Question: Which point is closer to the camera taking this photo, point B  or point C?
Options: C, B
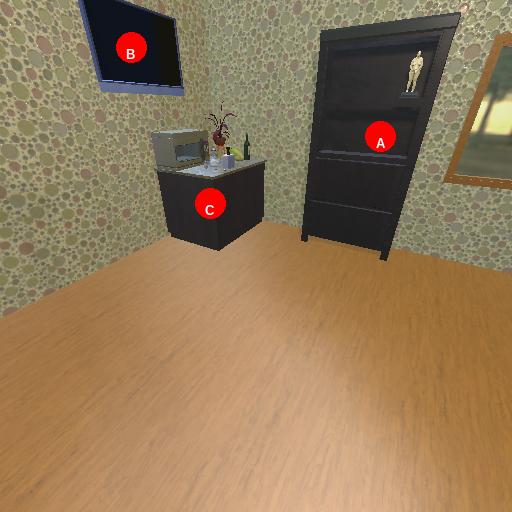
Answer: C